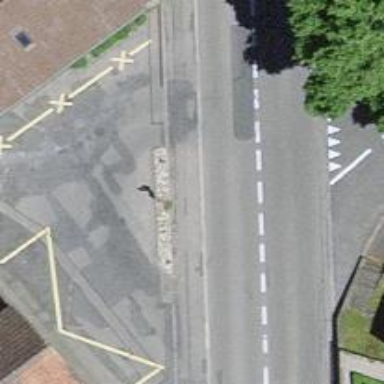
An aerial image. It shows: Bus stop along the road.